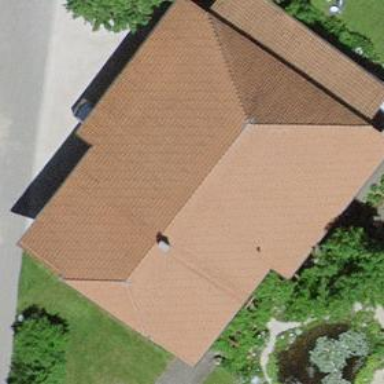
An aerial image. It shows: Detached building with half-hipped roof.